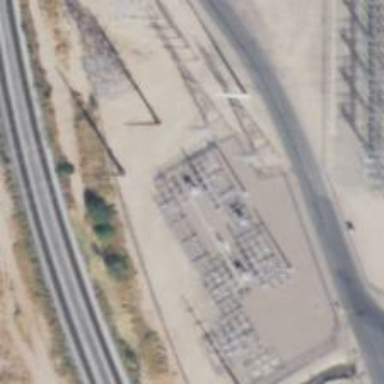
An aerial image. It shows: Switch used for power control.